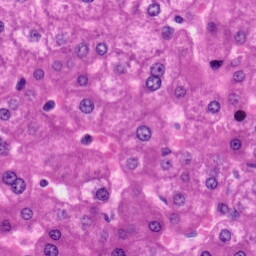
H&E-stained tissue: Liver